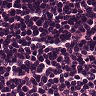
Metastatic tissue present: no